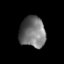
Tissue: prostate
Cell type: T cells
Senescence score: 0.7494
Nuclear area (px): 772
Mean DAPI intensity: 115.091